Question: I have worked using a tab page so the user can open multiple pages at the same time even with the same menu, I can accomplish this using Devexpress XtraTabControl and a little function like this :
'''
Dim newTab As XtraTabPage = New XtraTabPage
newTab.Text = "User Account"
tabData.TabPages.Add(newTab)
Dim frm = New ucUserAccount()
frm.Visible = True
frm.Dock = DockStyle.Fill
newTab.Controls.Add(frm)
tabData.TabPages.IndexOf(newTab)
Dim indexz = tabData.TabPages.IndexOf(newTab)
tabData.SelectedTabPageIndex = indexz
'''
using the above code, user can open the User Control as many time as they want and result like this :

if you take a look at the image, there is button "Add" which function is calling another Form to add a user, the function is like this :
'''
Private Sub btnAdd_Click(sender As Object, e As EventArgs) Handles btnAdd.Click
Form2.show()
End Sub
'''
at the form2 I want to add the user and call the 'loadData()' function at the current opened User Control, but it always return error reference to non-shared member, like this :
'''
Private Sub btnSimpan_Click(sender As Object, e As EventArgs) Handles btnSimpan.Click
Dim ID = txtID.Text
Dim Username = txtUsername.Text
Dim FullName = txtFullName.Text
Dim Email = txtEmail.Text
strSQLShared = "xsp_useraccont_createuser '" & Username & "','" & FullName & "','" & Email & "','" & UserLoginShared & "'"
sqlEksekusiShared(strSQLShared)
ucUserAccount.loadData() '<----- ERROR HERE "reference to non-shared member" /////////////////
Clear()
MsgBox("Data Saved Successfully")
End Sub
'''
if using a Form, above code works great without any error, but Forms can only be opened one at the time, so it will not work using a tab page like what I want to do.
what is the proper way to do this using User Control, and how to determine which user control will be updated
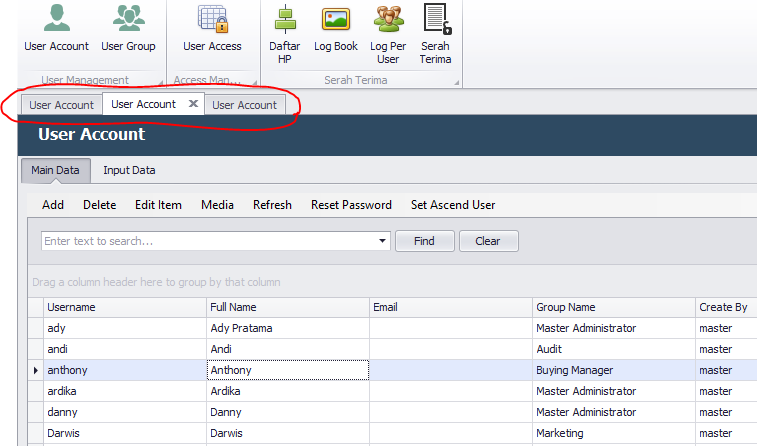
Answer: The very first thing you should do is learn about default form instances. <URL>'s my own spiel on the subject.
Once you understand how default form instances work, you'll understand why you are wrong to say that forms can only be opened one at a time and why the code you have makes no sense. What you need to do is get the actual instance of that type that you want to use and then use it. I don't use that particular control so I'm not sure exactly what members you would use but, in principle, you need to get the selected page first, then get the user control from that, then use it. That might look something like this:
'''
Dim selectedTabPage = DirectCast(tabData.SelectedTabPage, XtraTabPage)
Dim userAccount = selectedTabPage.Controls.OfType(Of ucUserAccount)().Single()
userAccount.loadData()
'''